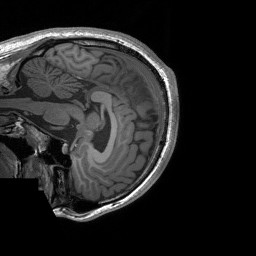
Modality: T1w
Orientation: sagittal
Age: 20
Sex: male
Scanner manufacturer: siemens
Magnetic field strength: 3 T
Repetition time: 1.8 s
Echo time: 0.00252 s